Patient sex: M
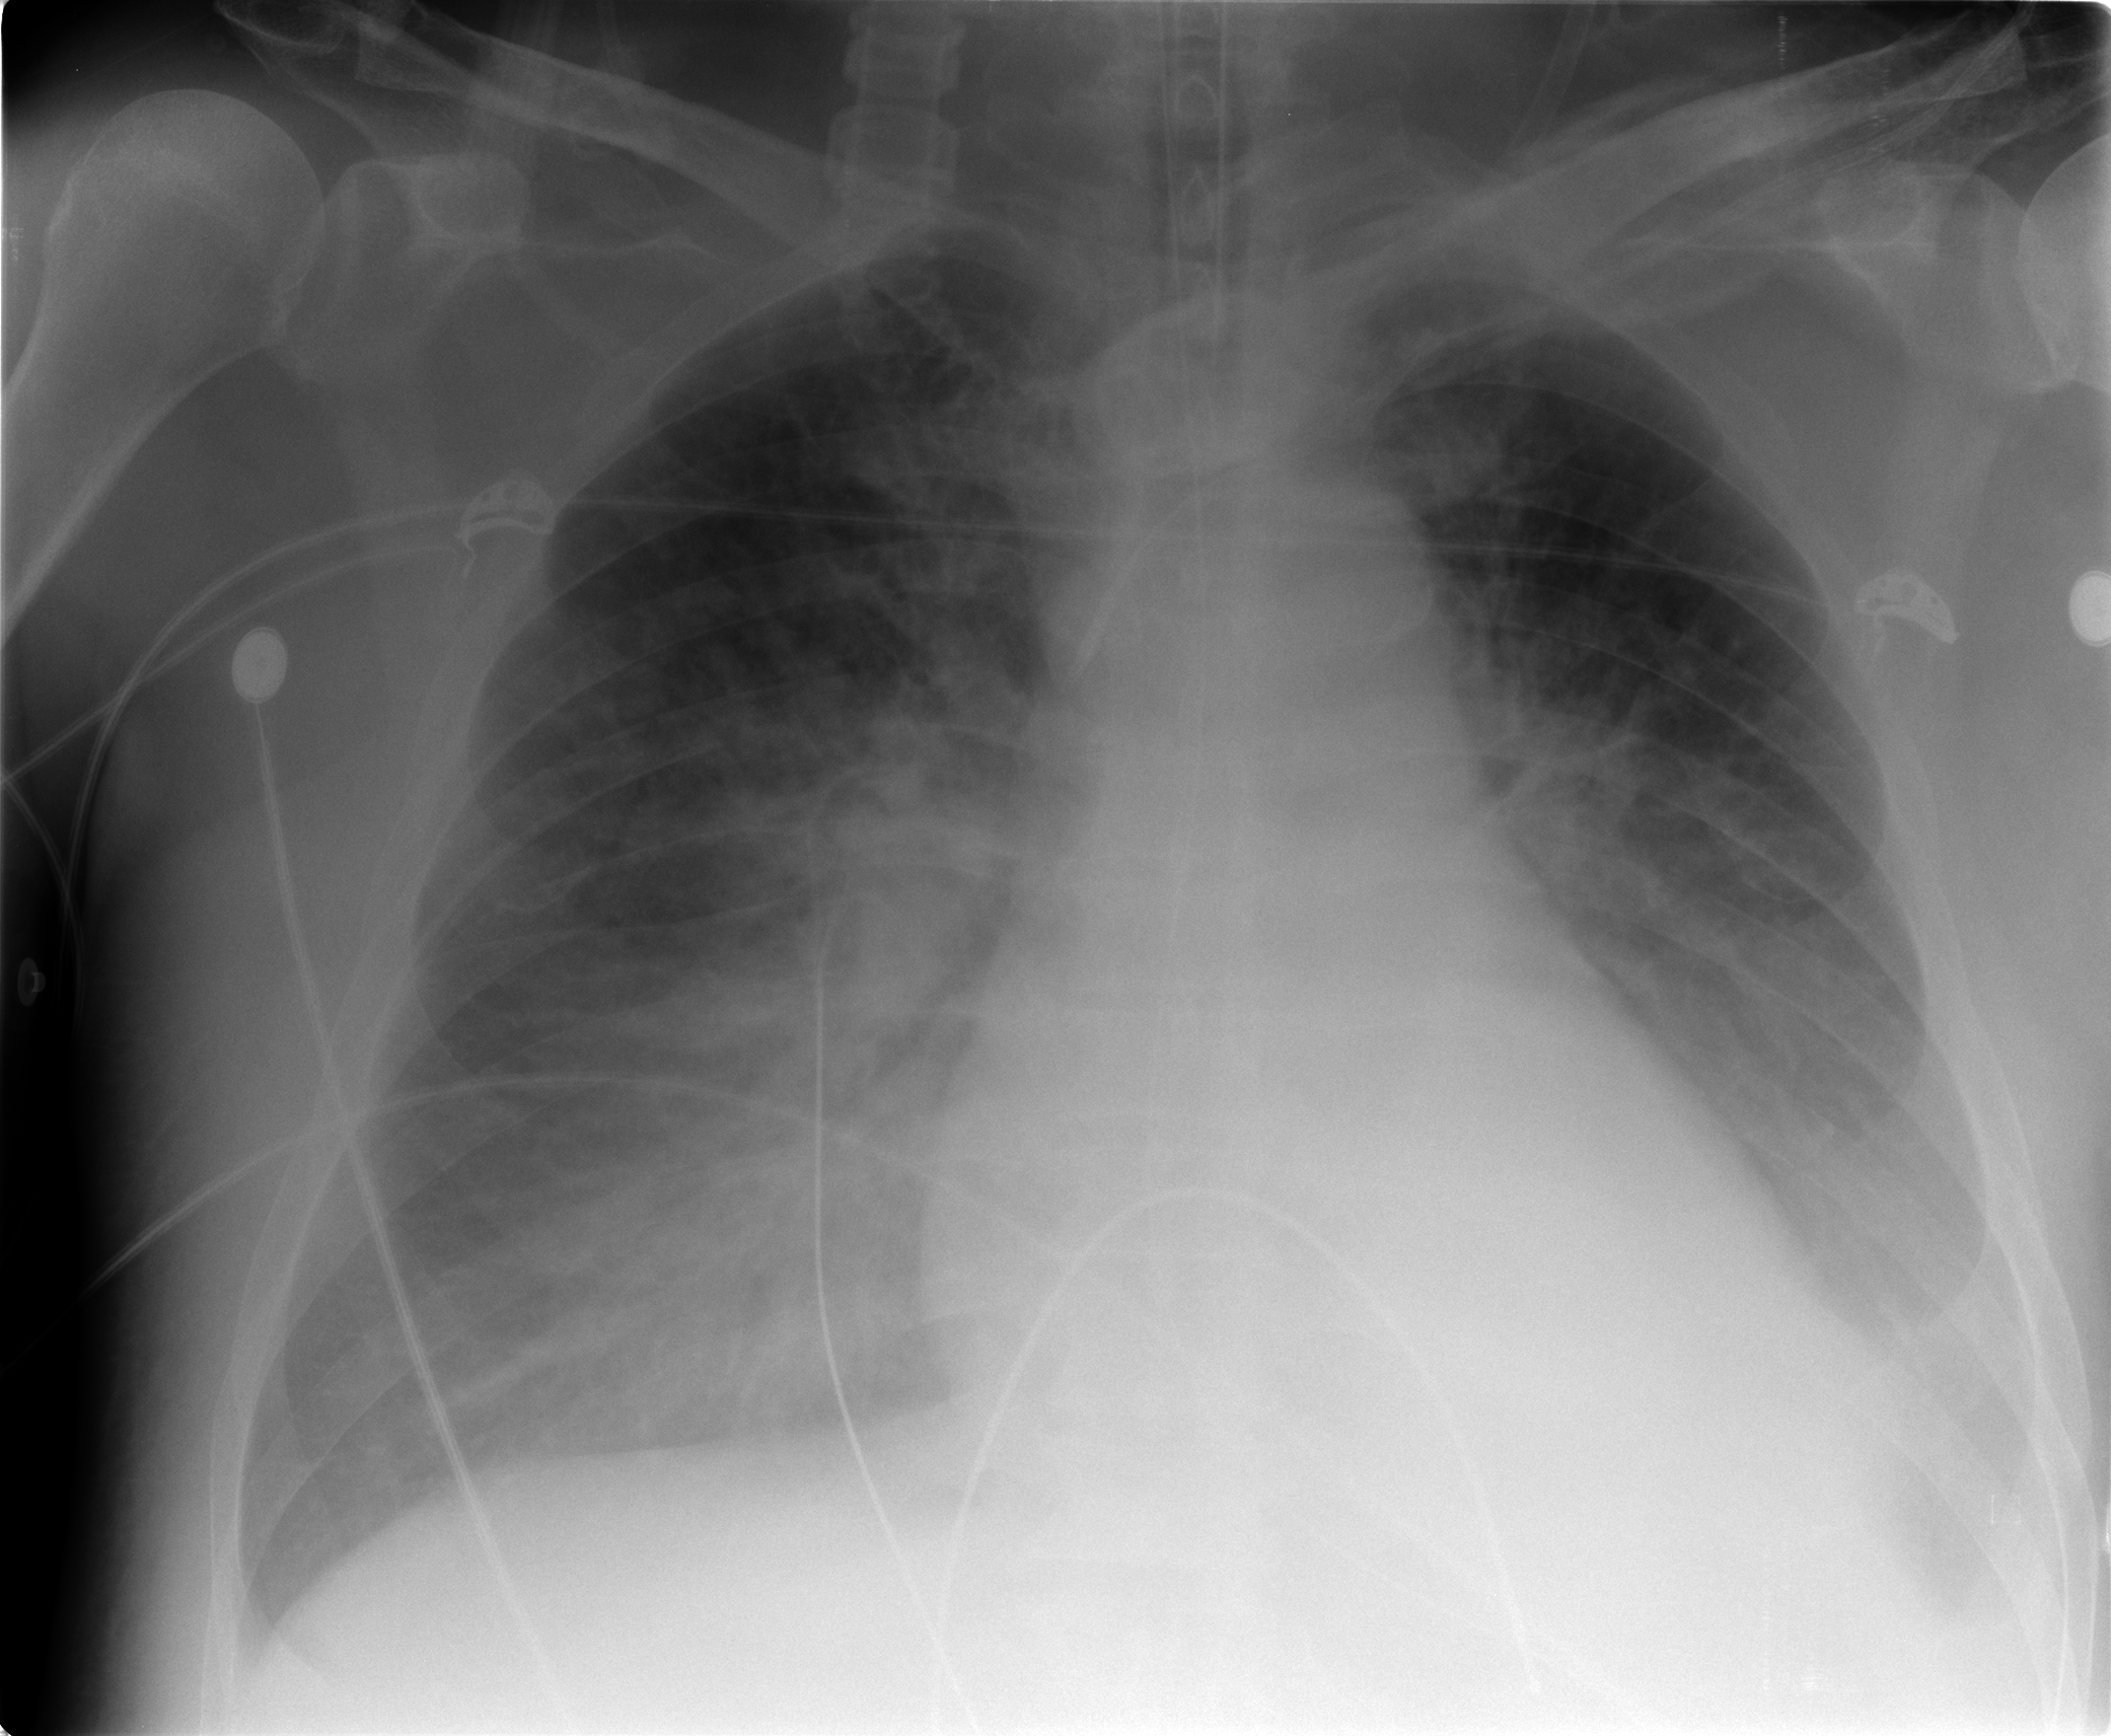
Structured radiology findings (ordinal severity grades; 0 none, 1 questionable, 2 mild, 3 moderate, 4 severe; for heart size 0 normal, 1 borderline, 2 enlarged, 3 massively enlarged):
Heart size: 2
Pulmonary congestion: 2
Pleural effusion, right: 0
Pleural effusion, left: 2
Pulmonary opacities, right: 3
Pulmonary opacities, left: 0
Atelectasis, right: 2
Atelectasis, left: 1